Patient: sex M, age 61
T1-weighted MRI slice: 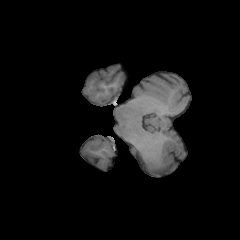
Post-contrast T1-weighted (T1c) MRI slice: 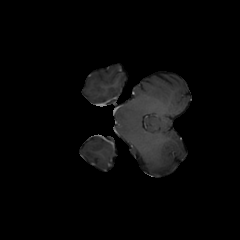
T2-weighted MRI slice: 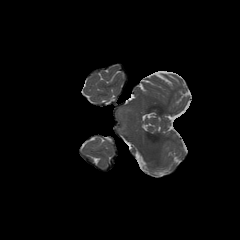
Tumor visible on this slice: yes
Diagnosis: Astrocytoma, IDH-wildtype
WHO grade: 3